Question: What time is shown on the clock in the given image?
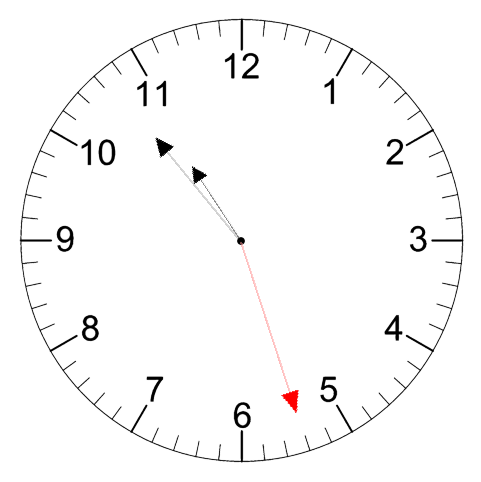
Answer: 10:53:27